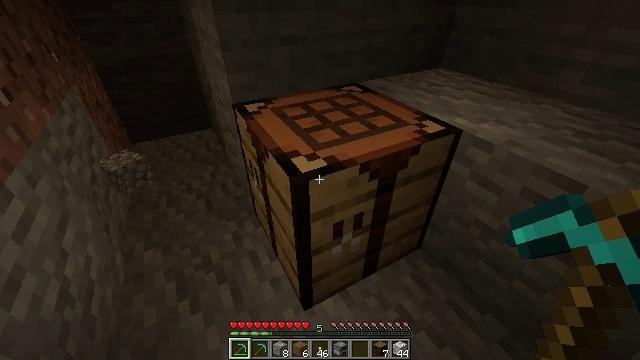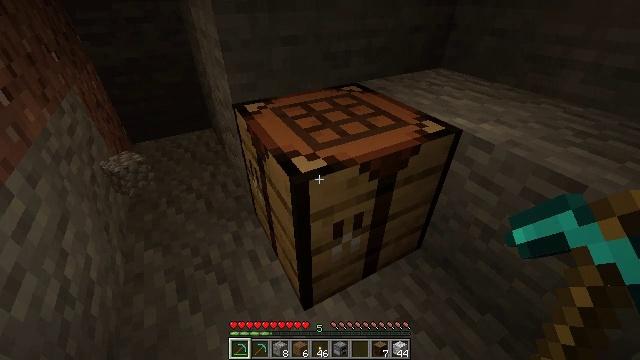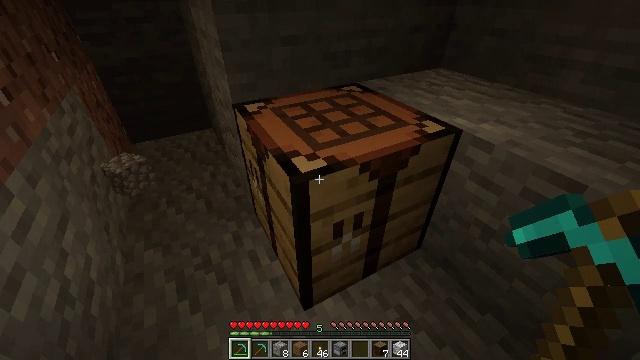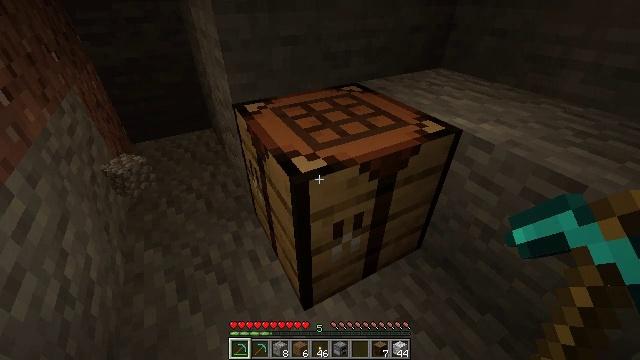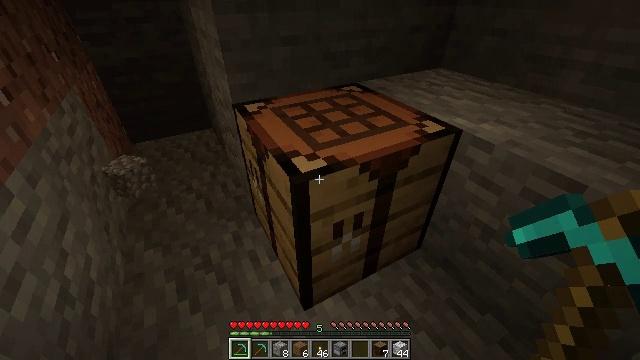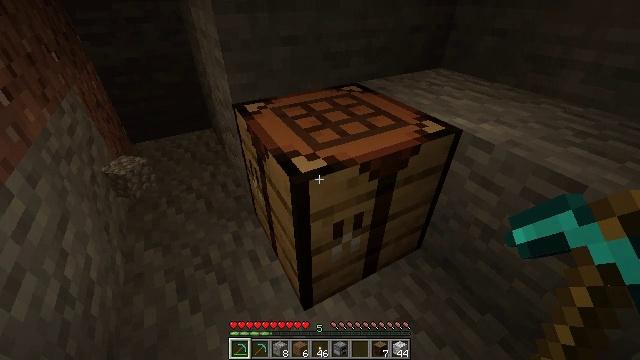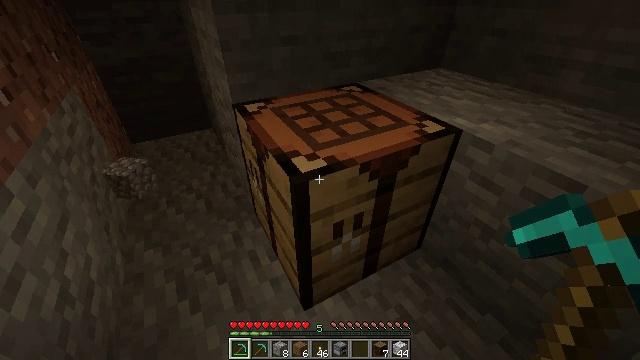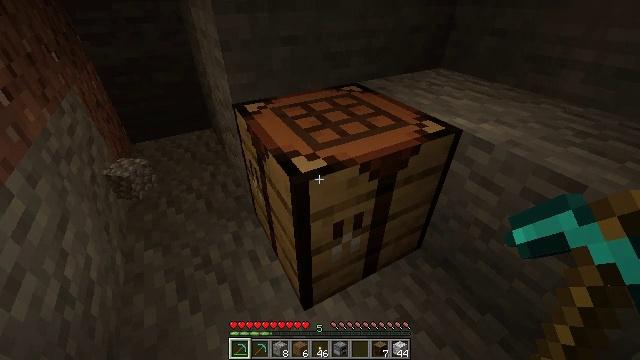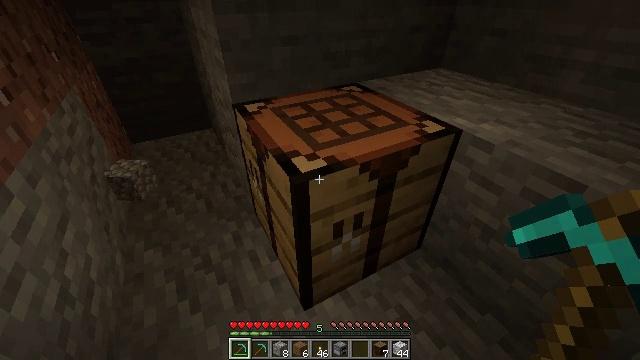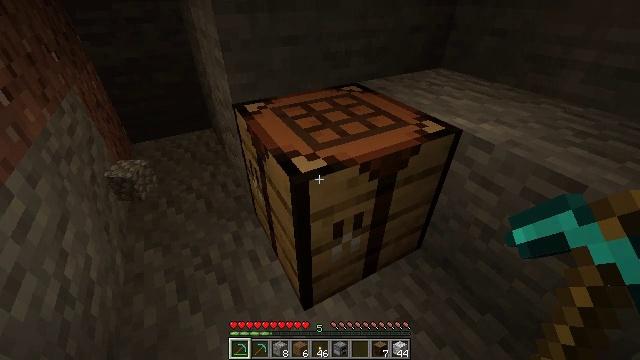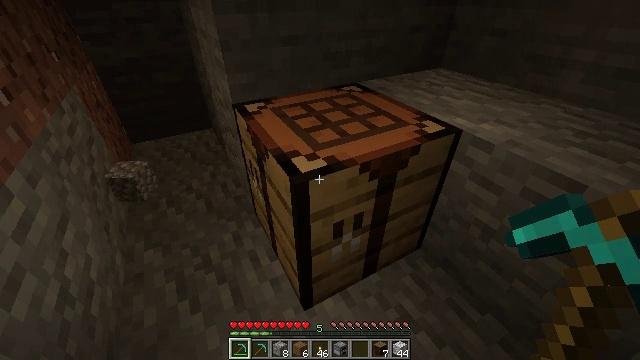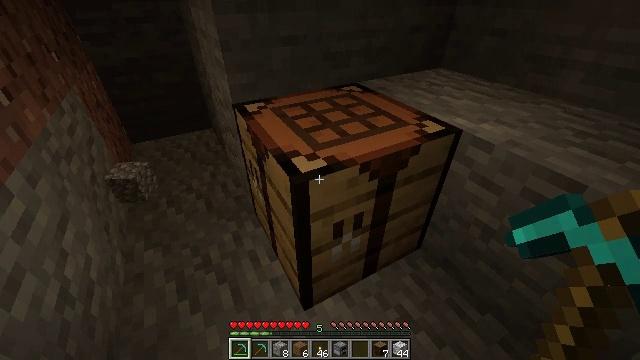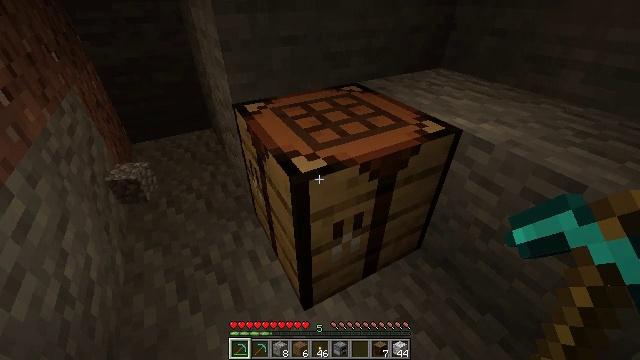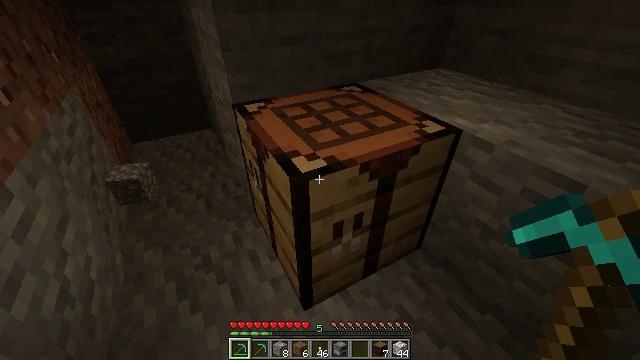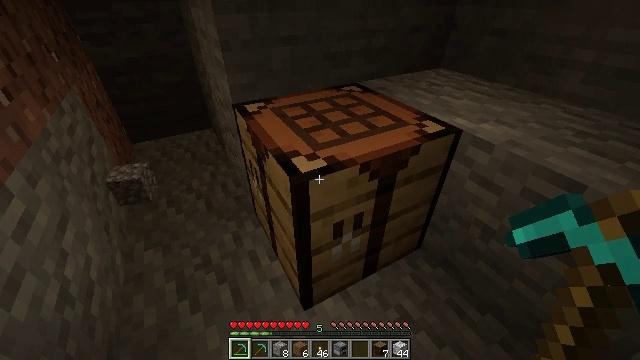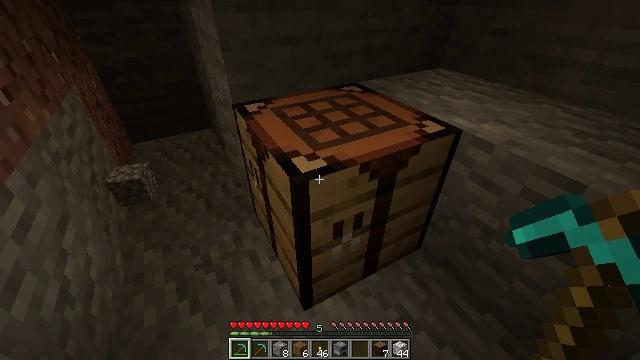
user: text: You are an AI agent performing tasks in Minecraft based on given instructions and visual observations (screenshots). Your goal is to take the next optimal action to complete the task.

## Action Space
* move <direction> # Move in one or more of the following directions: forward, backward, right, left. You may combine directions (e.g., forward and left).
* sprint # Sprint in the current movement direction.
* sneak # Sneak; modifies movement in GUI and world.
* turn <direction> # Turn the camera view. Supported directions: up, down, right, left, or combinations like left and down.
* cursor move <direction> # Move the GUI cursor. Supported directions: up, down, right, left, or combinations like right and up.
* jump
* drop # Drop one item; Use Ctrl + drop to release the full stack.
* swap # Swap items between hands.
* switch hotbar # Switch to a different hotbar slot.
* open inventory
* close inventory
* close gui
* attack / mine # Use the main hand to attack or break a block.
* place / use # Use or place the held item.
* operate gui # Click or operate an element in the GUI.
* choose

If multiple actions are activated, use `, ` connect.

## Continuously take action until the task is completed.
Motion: motion action
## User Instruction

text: Attack the crafting table to break it.
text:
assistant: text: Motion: no_op
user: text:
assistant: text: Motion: no_op
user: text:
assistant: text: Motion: no_op
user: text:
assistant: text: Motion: no_op
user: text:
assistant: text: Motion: no_op
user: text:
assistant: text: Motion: no_op
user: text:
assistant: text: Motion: no_op
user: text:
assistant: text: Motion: no_op
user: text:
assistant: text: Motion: no_op
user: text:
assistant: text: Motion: no_op
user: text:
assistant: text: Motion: no_op
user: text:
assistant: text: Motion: no_op
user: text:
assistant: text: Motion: no_op
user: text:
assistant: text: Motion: no_op
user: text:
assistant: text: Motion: no_op
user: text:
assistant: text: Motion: no_op
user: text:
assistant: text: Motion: no_op
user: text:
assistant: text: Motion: no_op
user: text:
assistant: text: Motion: no_op
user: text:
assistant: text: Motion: no_op
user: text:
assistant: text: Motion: no_op
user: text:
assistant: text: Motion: no_op
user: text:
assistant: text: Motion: no_op
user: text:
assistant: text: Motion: no_op
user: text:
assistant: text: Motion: no_op
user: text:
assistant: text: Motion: no_op
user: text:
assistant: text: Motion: no_op
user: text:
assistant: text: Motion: no_op
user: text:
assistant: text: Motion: no_op
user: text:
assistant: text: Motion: no_op